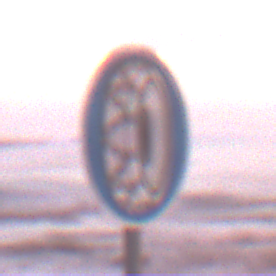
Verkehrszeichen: SchneekettenVorgeschrieben
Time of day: SunriseSunset
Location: Outdoor (Urban)
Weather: PartlyCloudy
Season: NotSpecified
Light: Natural